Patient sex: M
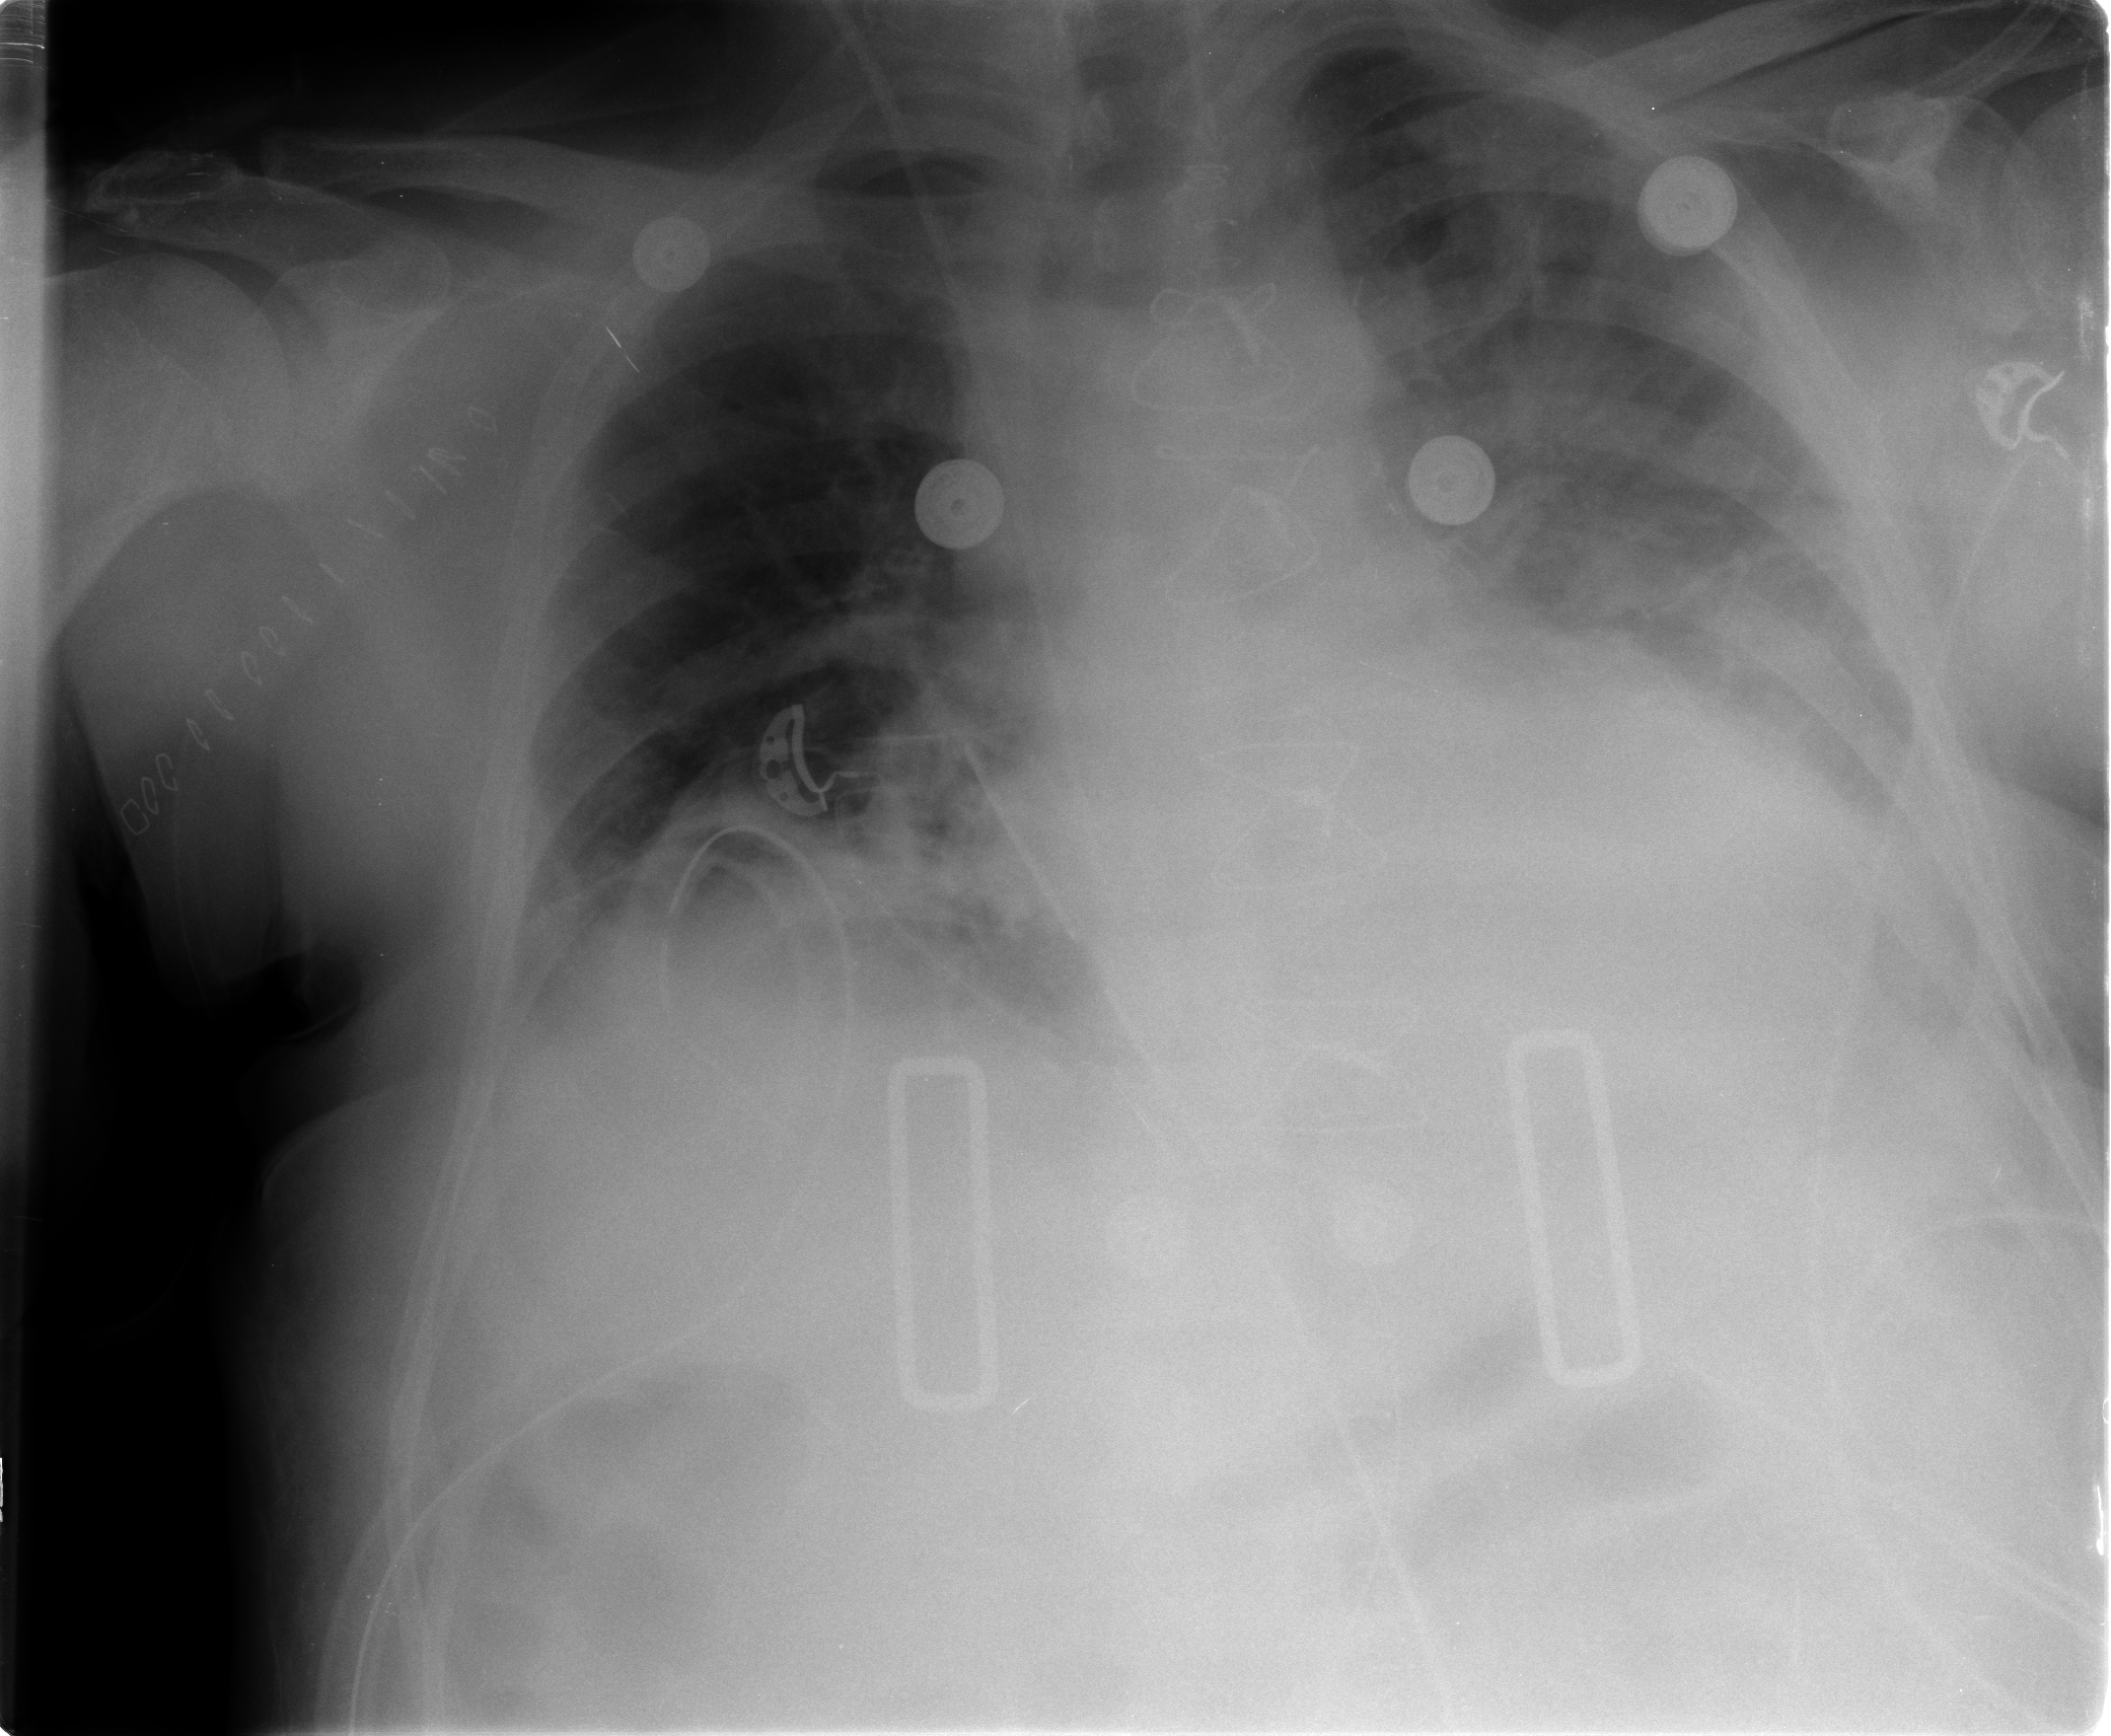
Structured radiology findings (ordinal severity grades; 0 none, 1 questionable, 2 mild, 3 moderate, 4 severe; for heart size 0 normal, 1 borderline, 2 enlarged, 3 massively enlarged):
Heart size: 2
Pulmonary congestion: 2
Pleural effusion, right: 2
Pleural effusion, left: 3
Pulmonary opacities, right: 0
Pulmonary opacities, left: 2
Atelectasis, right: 3
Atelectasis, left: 2